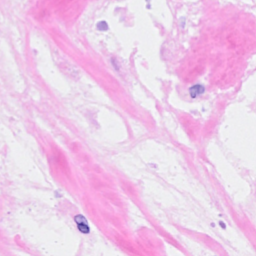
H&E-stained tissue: Breast